You are looking at the short-time Fourier spectrogram of a rotating shaft's vibration signal. Classify the rotor condition as one of: normal, misalignment, unbalance, looseness.
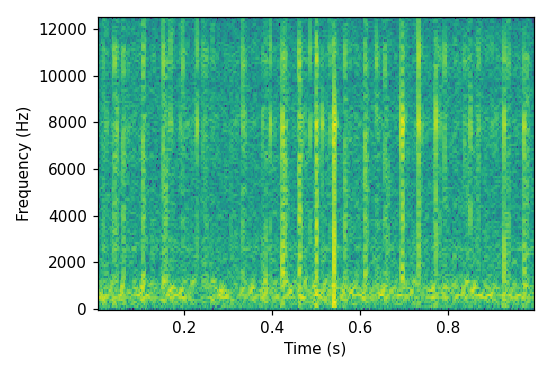
Answer: normal